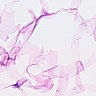
Metastatic tissue present: no